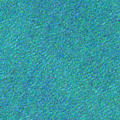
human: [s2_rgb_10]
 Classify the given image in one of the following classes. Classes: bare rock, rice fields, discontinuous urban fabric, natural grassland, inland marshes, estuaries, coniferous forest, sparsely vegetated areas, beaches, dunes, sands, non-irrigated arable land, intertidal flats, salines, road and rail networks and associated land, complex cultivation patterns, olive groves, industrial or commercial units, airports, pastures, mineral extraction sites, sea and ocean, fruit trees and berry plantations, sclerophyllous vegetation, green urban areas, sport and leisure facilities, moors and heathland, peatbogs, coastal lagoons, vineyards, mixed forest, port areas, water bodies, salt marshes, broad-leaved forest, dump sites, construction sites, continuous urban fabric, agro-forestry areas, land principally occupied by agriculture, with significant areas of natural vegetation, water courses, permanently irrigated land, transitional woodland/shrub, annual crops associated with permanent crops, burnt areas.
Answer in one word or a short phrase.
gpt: sea and ocean